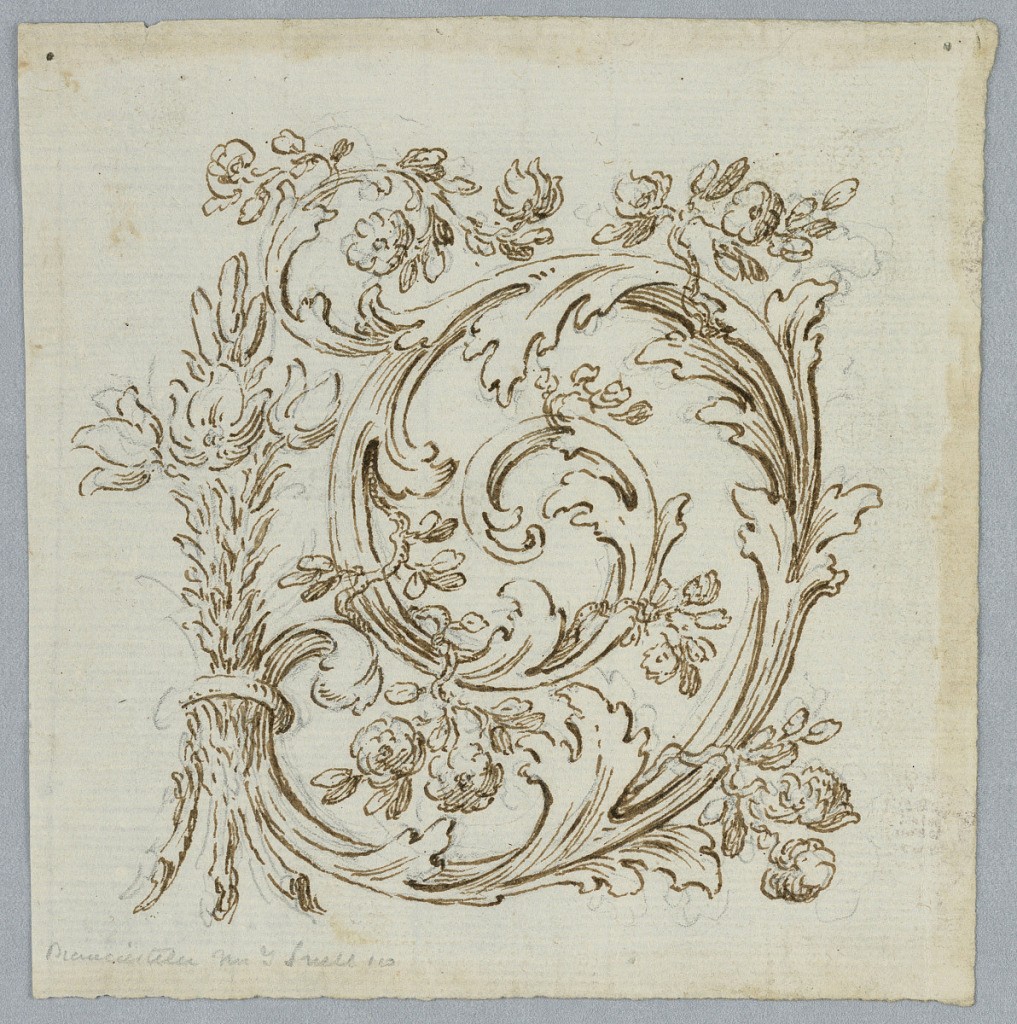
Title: Decoration of a Panel
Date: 1725–1750
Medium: Black crayon, pen and ink on paper
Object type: Drawing
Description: The right side shows a bunch of lilies as the central motif. They are fastened to an acanthus scroll with small flower branches.